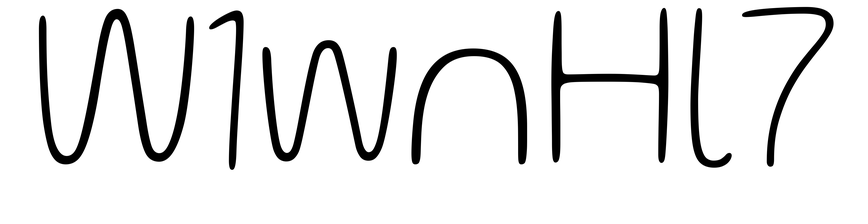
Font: Gluten_Thin